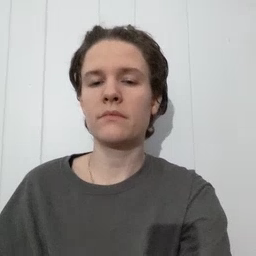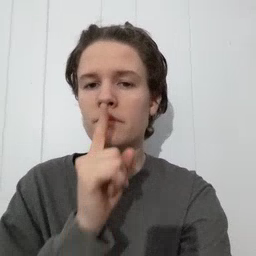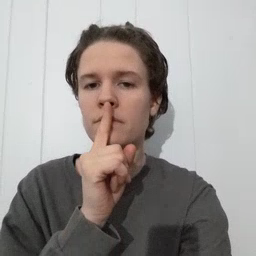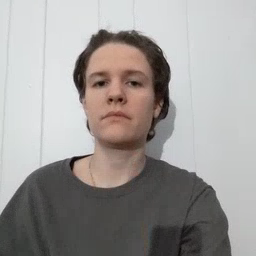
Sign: shhh